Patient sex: F
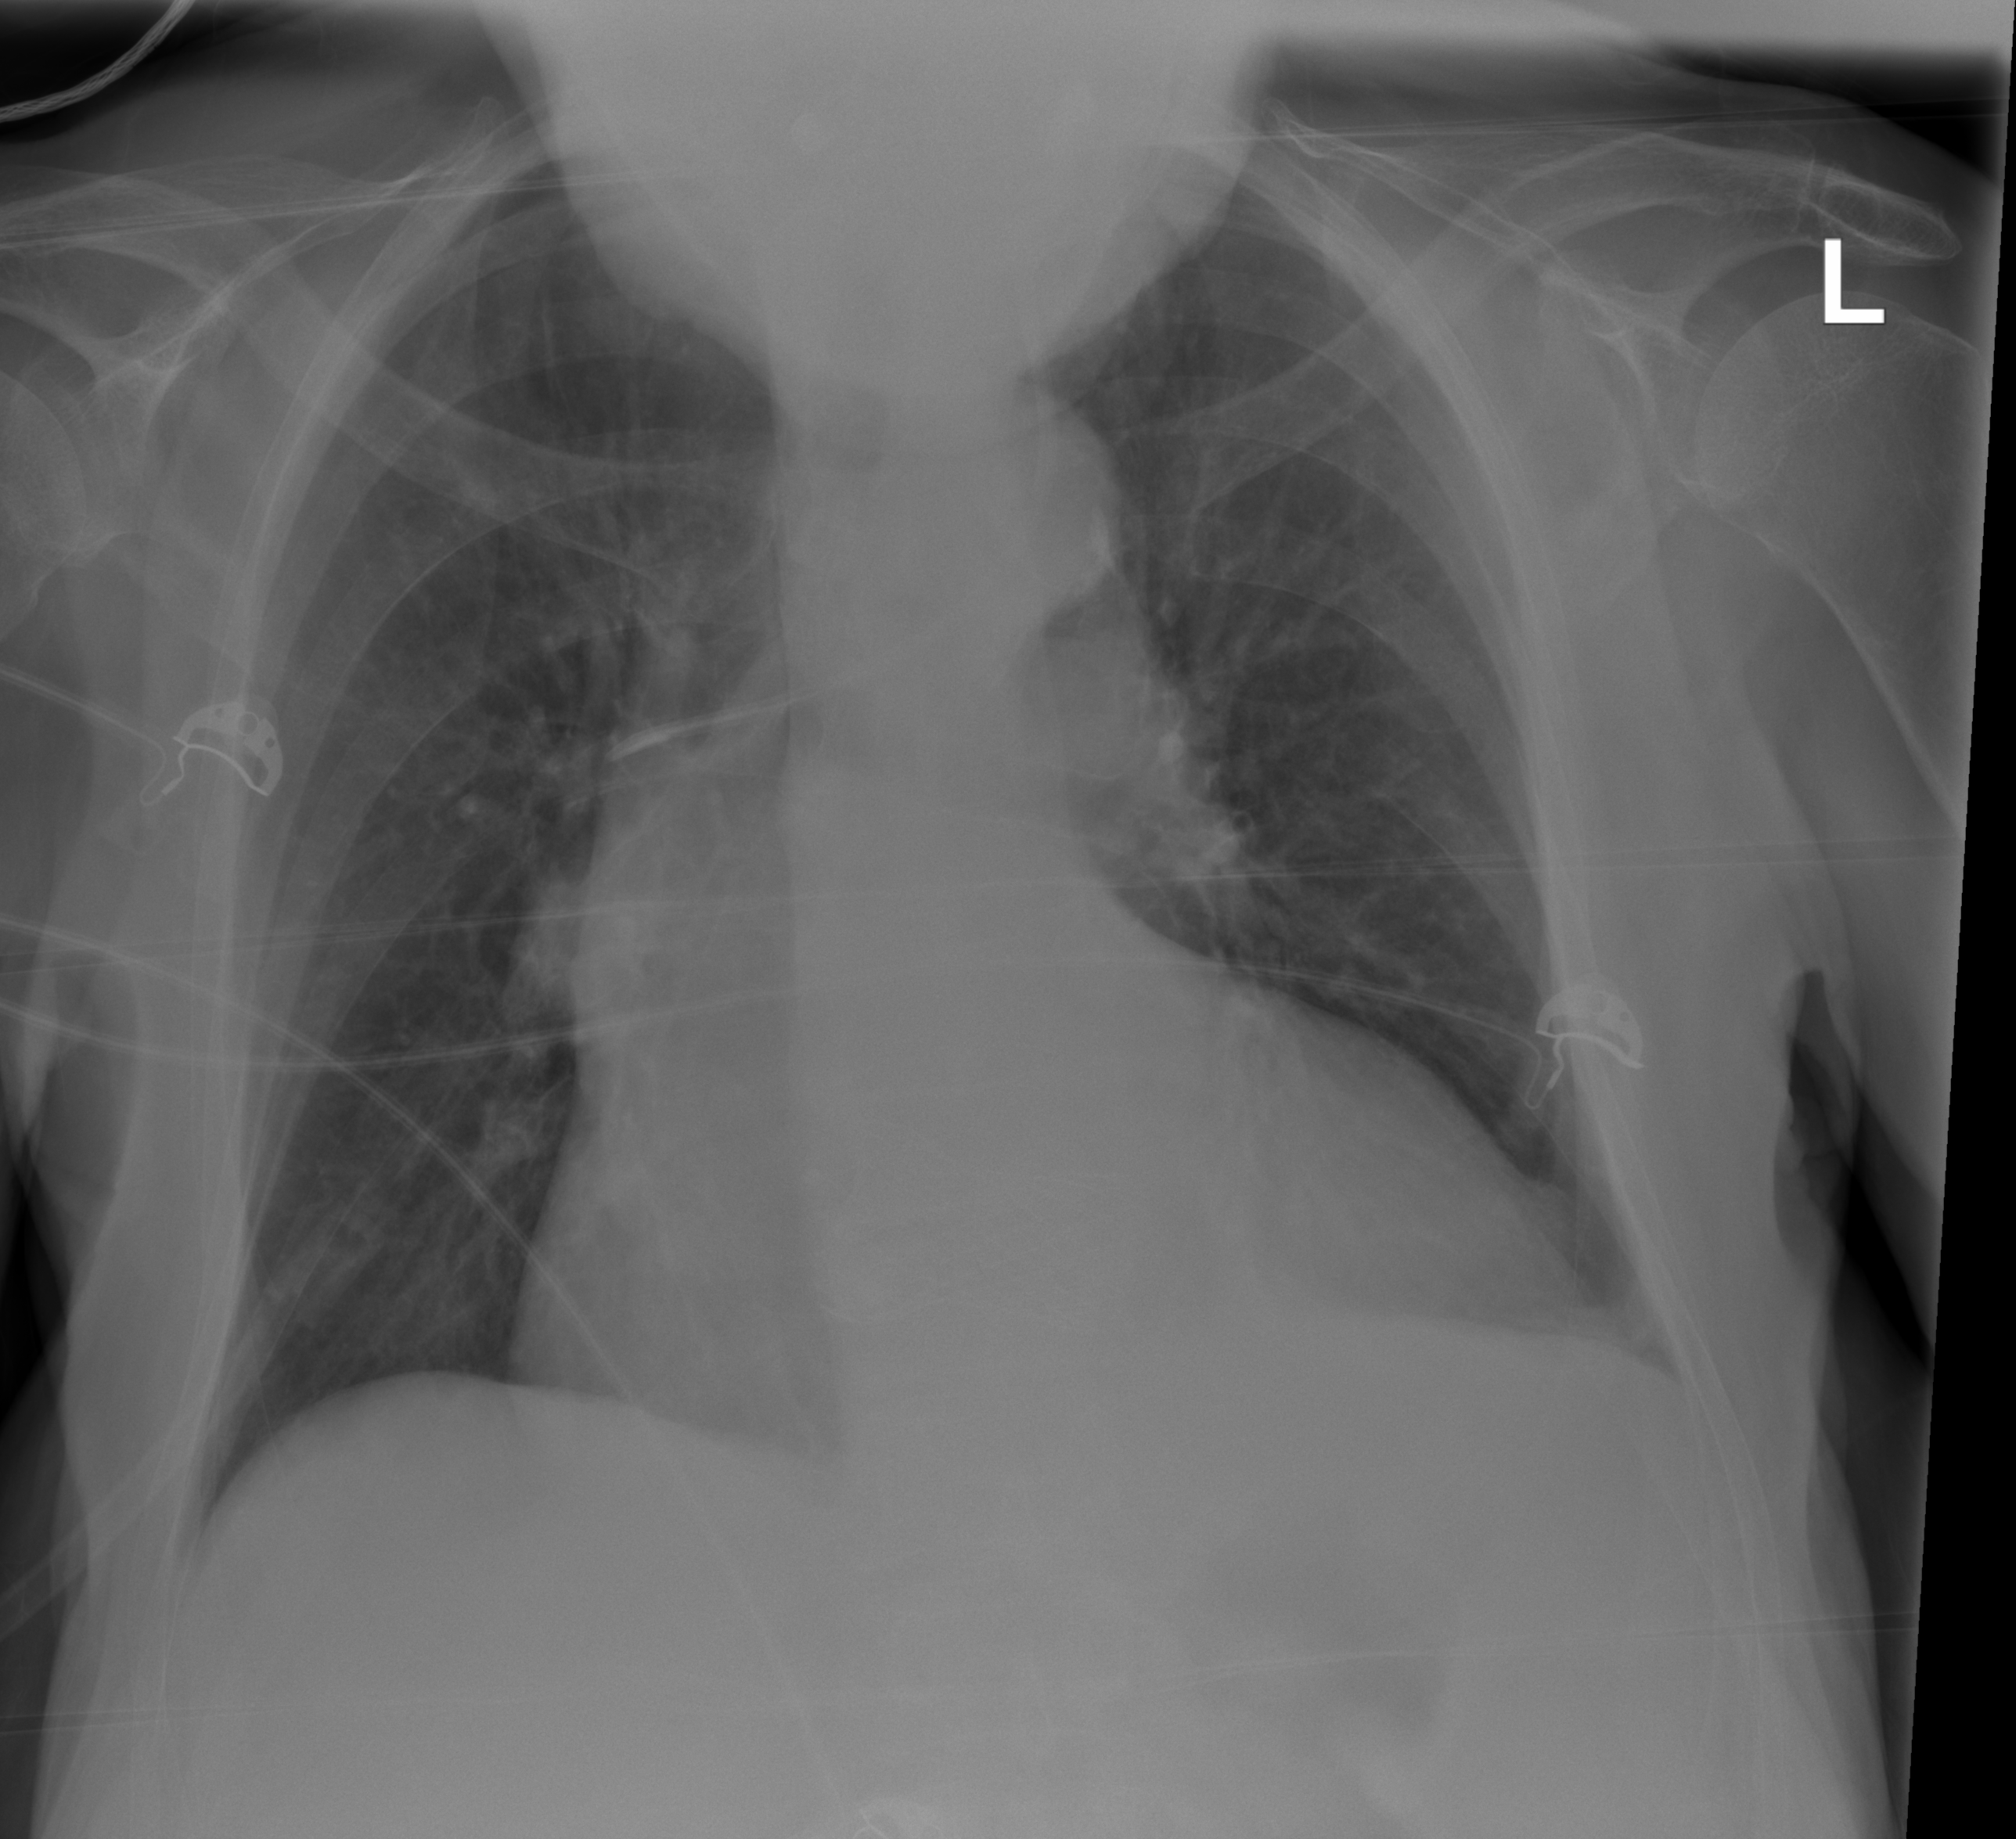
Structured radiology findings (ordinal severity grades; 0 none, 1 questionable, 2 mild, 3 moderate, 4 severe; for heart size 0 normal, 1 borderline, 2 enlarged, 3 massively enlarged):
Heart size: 3
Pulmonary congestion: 0
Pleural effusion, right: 0
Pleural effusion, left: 1
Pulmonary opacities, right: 0
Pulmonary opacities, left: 0
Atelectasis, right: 0
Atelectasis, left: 0